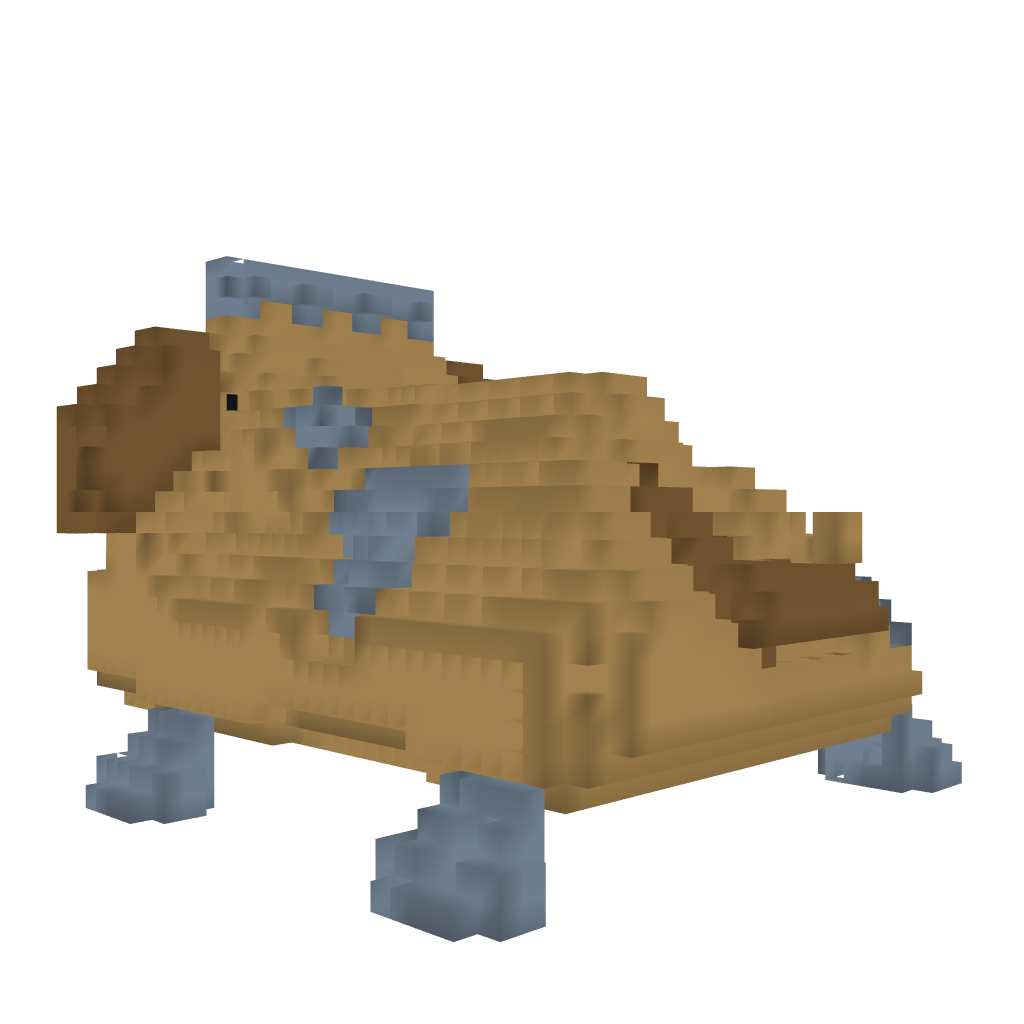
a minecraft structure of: Puppy PillowPet